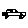
Label: car